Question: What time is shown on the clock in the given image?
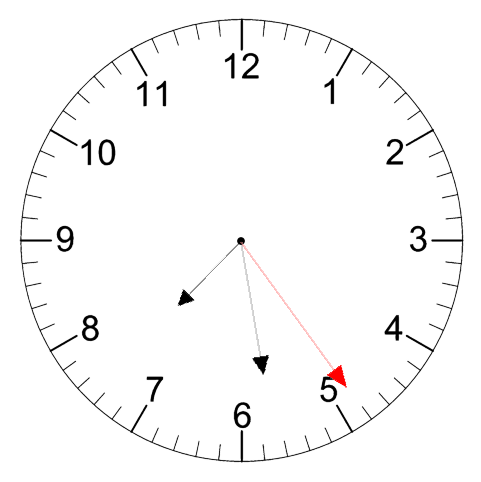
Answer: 07:28:24